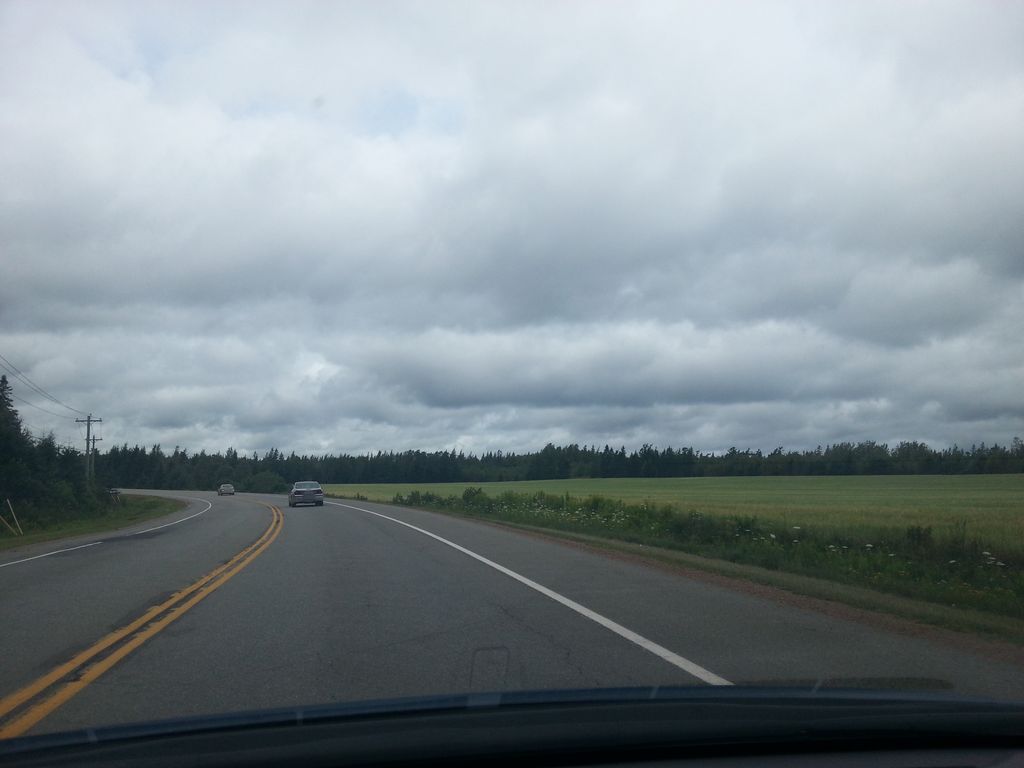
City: charlottetown